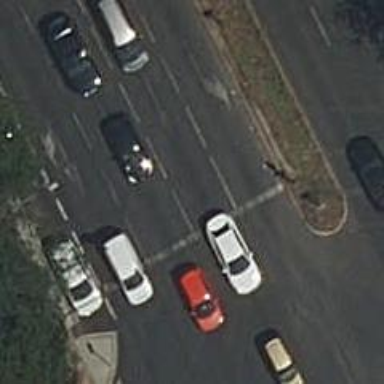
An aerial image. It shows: Road with traffic signals.